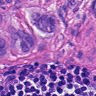
Metastatic tissue present: yes